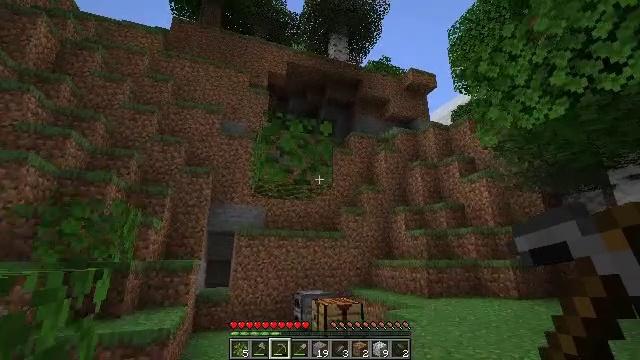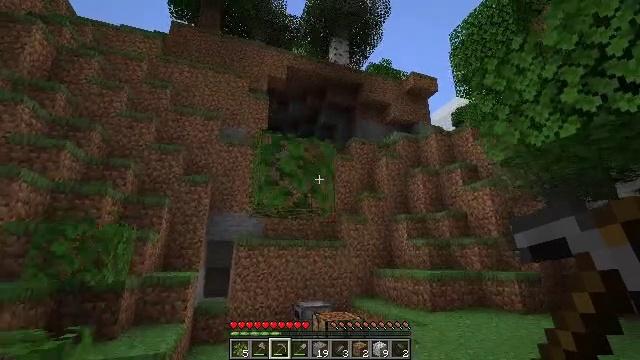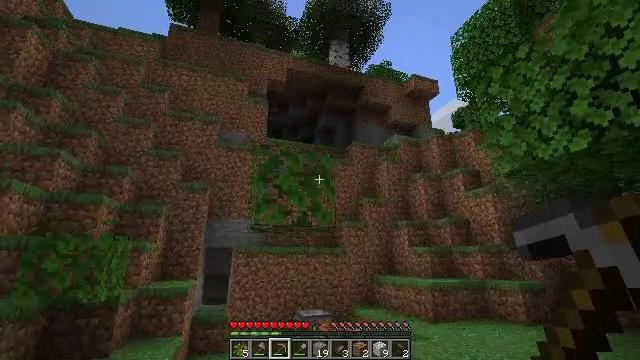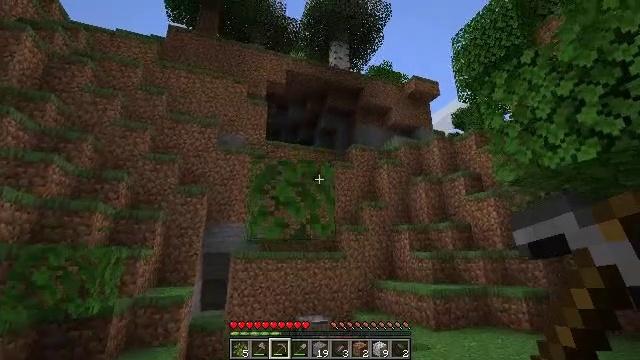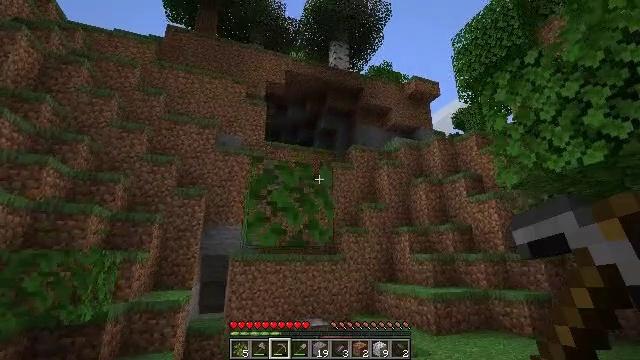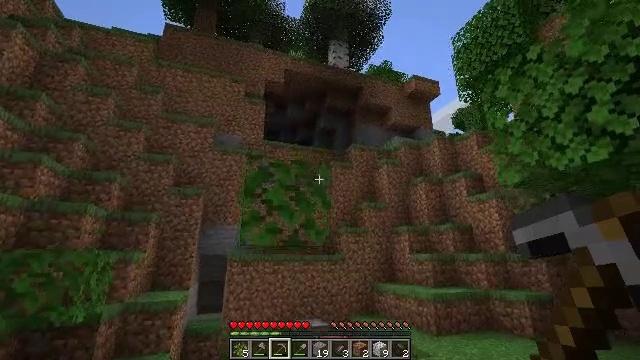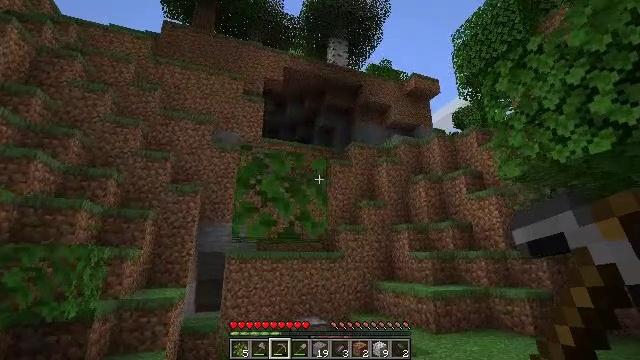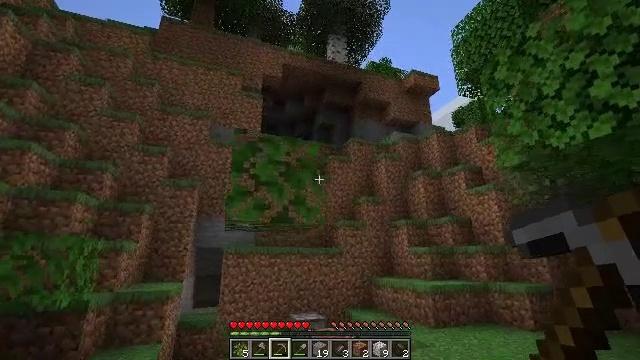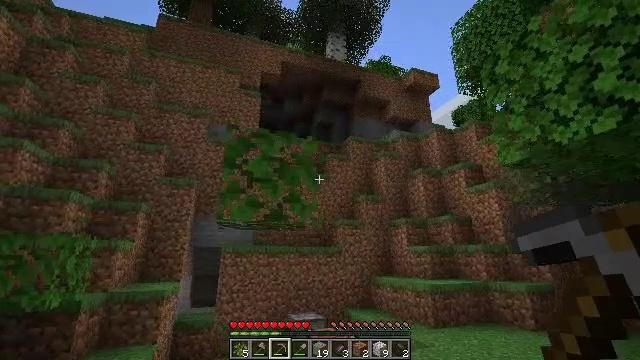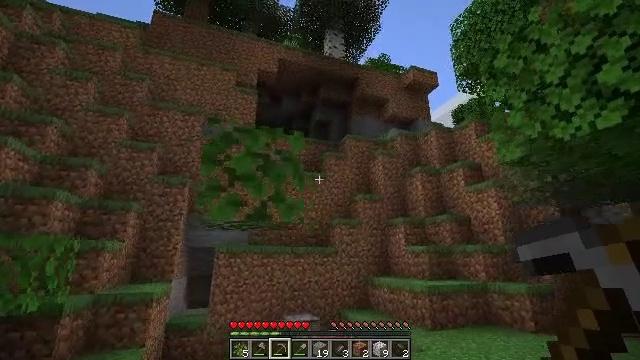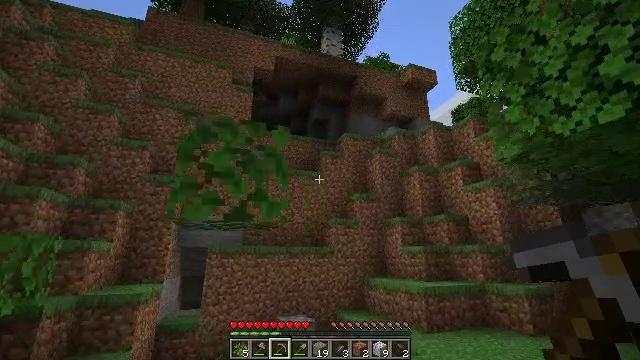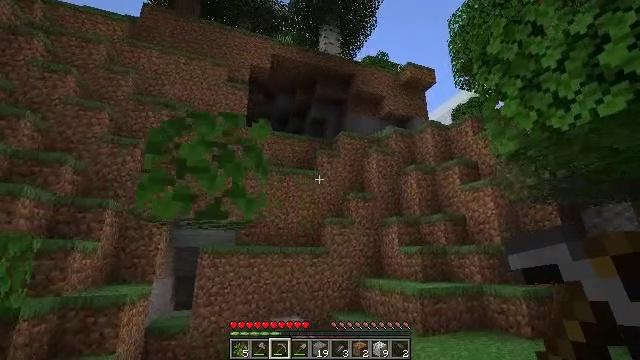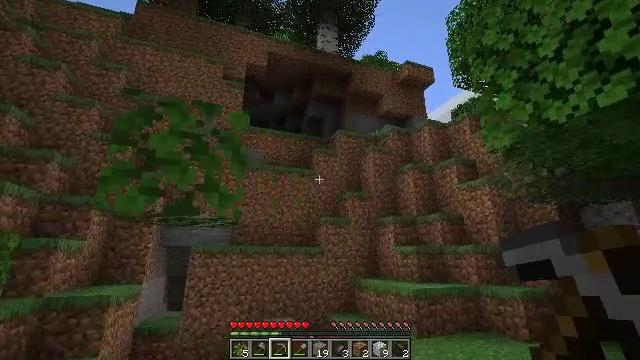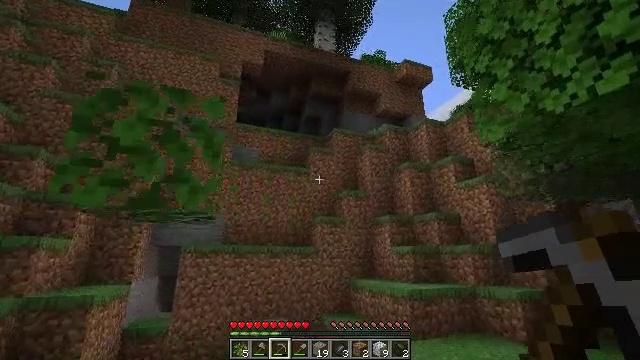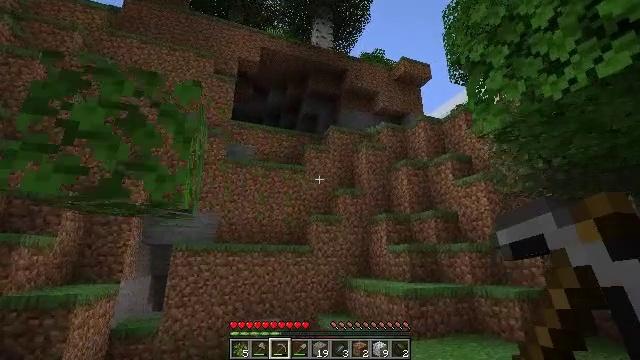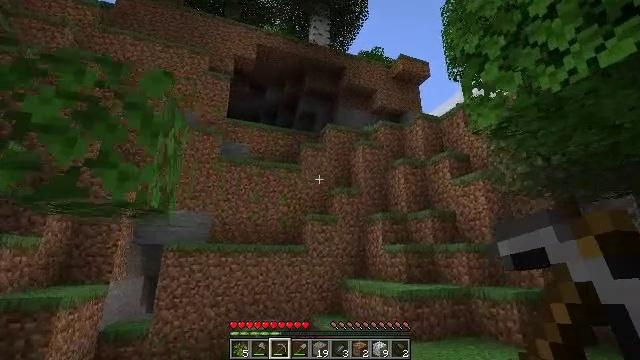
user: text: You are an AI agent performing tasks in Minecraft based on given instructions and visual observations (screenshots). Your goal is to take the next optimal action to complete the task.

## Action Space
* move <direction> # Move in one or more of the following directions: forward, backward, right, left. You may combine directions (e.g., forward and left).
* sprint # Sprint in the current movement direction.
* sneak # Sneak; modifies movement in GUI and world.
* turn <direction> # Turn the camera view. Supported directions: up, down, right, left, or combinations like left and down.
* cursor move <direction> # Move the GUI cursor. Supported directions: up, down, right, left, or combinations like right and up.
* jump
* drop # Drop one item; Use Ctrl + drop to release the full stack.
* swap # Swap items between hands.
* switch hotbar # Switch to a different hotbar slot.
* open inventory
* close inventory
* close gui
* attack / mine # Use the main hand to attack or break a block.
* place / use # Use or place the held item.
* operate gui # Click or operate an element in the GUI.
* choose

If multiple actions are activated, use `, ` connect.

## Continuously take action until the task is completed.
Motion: motion action
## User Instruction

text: Gather stone by using a pickaxe.
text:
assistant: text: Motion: move forward and move right, jump
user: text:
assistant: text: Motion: move forward and move right
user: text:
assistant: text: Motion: move forward and move right
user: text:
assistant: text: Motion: move forward and move right
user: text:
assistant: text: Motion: move forward and move right
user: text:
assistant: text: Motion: move forward and move right
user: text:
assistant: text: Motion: move forward and move right
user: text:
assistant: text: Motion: move forward and move right
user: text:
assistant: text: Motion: move forward and move right
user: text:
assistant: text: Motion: move forward and move right
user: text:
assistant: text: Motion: move forward and move right
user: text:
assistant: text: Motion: move forward and move right
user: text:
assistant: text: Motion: move forward and move right
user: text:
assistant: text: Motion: move forward and move right
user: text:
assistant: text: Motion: move forward and move right
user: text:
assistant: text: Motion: move forward and move right
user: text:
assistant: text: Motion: move forward and move right, turn left
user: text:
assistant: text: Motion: move forward and move right, turn left and down
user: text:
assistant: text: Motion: move forward and move right, turn left and down
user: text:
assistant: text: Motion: move forward, turn left and down
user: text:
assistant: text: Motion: move forward, turn left and down
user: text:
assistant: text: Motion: move forward, turn left and down
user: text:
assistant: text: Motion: move forward, turn right and up
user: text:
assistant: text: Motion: move forward
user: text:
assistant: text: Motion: move forward
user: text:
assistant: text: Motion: move forward
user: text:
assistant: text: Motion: move forward
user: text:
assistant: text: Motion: move forward
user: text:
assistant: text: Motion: move forward
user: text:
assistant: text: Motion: move forward